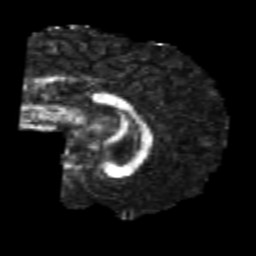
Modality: FA
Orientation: sagittal
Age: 25
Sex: male
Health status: healthy
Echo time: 0.074 s